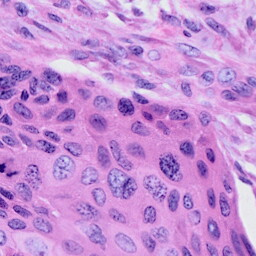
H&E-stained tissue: Cervix